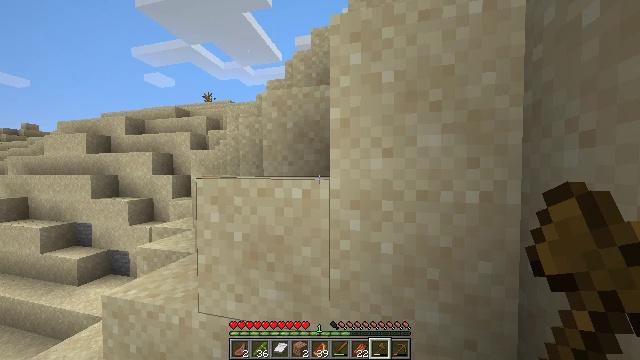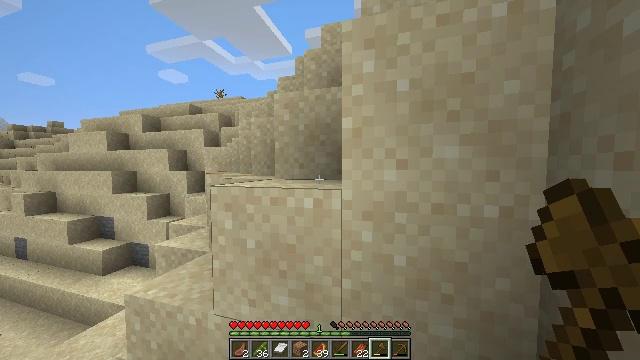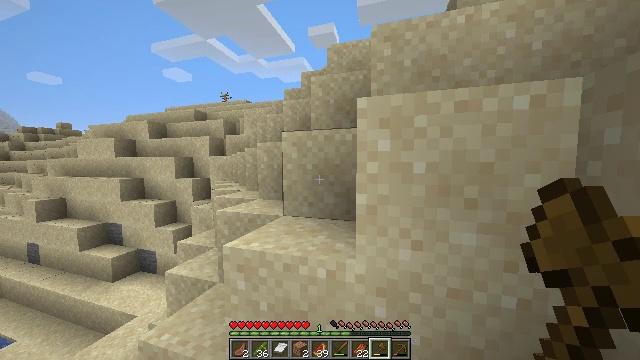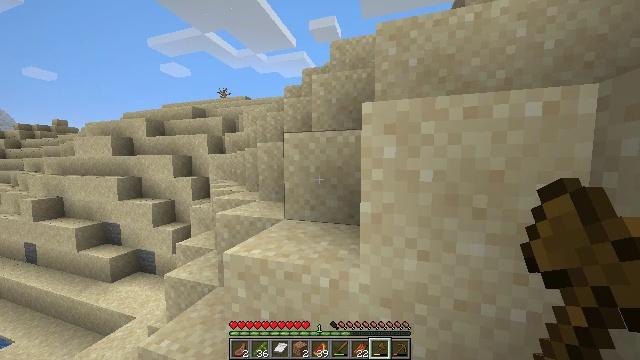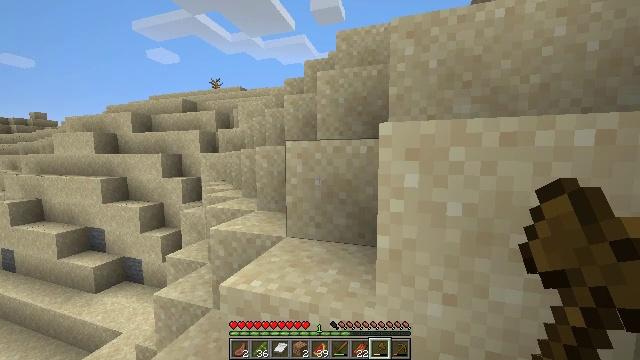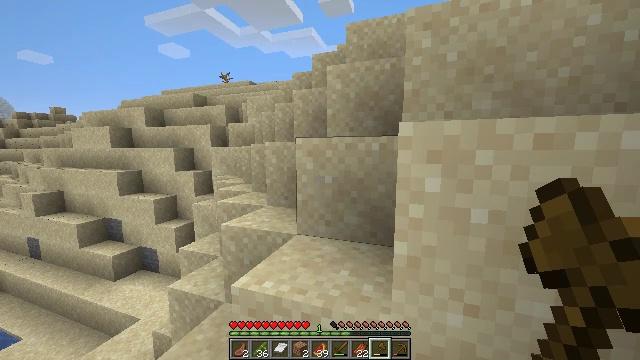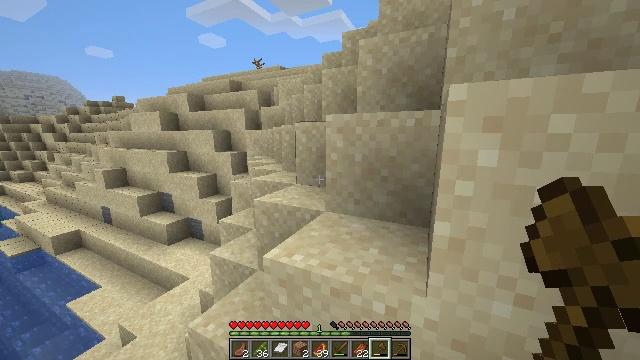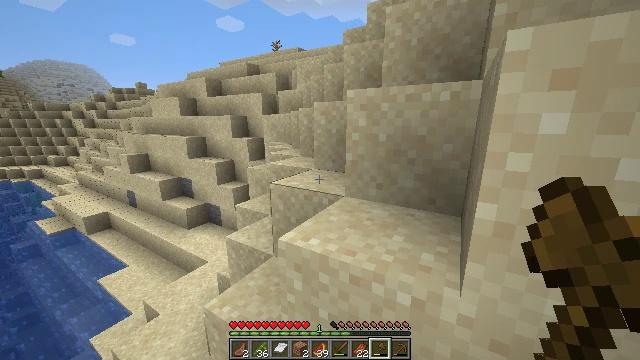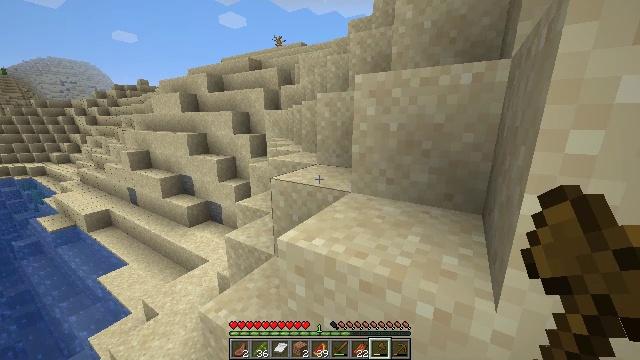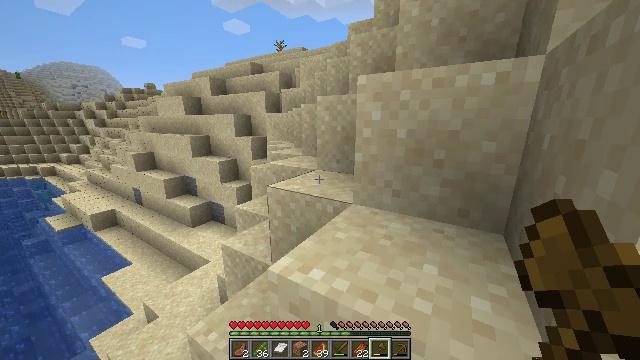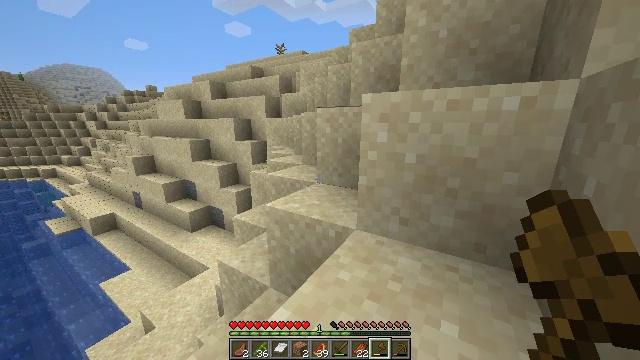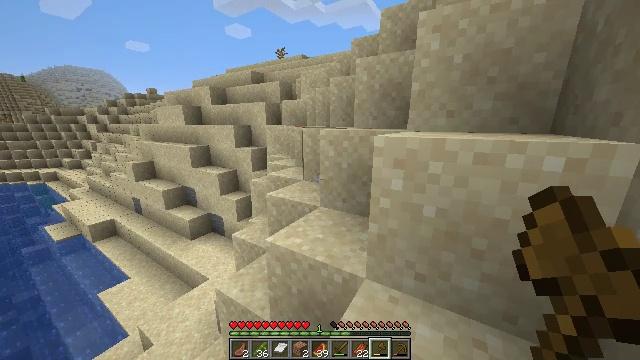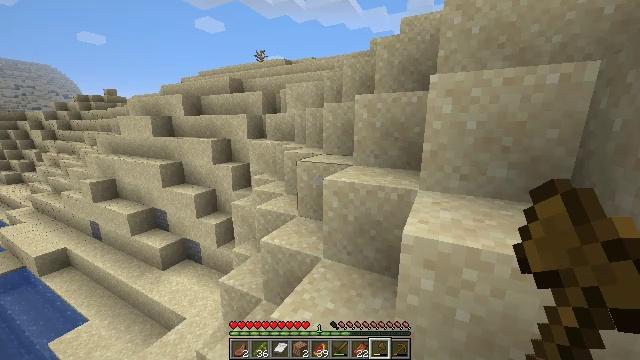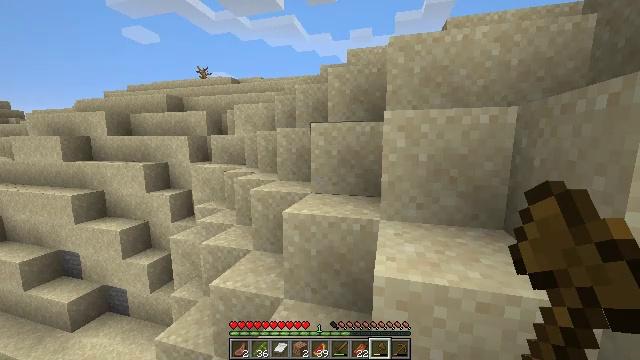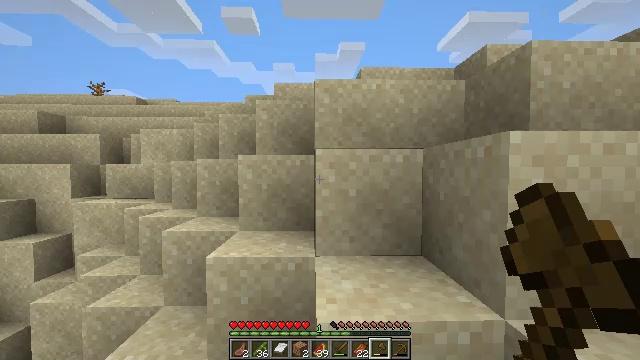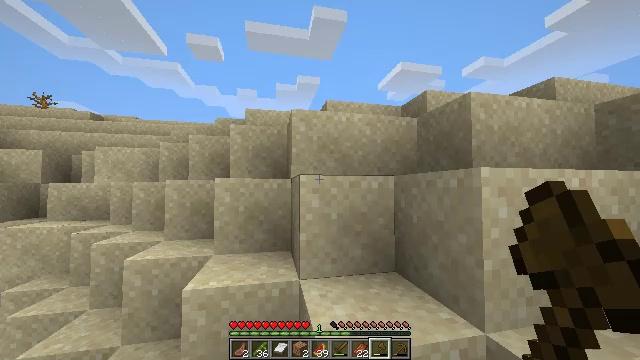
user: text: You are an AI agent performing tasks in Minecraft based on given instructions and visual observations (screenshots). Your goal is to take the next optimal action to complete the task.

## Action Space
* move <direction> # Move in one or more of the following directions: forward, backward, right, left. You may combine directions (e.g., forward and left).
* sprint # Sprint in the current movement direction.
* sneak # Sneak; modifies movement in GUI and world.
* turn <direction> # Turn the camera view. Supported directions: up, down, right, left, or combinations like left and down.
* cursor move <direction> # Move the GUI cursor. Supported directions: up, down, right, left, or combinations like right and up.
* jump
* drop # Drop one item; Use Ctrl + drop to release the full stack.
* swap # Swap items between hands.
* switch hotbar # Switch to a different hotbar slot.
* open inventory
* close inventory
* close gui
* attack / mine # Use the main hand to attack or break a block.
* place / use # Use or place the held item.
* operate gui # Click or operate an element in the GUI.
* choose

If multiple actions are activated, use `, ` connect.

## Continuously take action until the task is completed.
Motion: motion action
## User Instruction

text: Mine cactus from the desert.
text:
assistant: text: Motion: move forward, turn left and down, jump
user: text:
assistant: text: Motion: move forward, jump
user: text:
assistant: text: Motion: move forward, jump
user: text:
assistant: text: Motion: move forward, sprint, jump
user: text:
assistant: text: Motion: move forward, sprint, turn left and down, jump
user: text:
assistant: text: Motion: move forward, sprint, turn left and down, jump
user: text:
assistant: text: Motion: move forward, sprint, turn left and down, jump
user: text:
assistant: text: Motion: move forward, jump
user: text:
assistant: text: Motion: move forward, jump
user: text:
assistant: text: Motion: move forward, sprint, jump
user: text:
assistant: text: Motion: move forward, sprint, jump
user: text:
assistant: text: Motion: move forward, sprint, turn right and up, jump
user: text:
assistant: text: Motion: move forward, sprint, turn right and up, jump
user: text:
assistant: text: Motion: move forward, turn right and up, jump
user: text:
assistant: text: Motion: move forward, turn right and up, jump
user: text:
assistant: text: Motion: move forward, turn right and up, jump
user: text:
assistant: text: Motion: move forward, sprint, turn right and up, jump
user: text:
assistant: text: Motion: move forward, sprint, turn right and up, jump
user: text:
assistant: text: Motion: move forward, sprint, turn right, jump
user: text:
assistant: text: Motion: move forward, sprint, jump
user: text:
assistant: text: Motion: move forward, turn right, jump
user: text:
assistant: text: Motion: move forward, turn right, jump
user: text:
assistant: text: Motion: move forward, jump
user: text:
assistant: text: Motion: move forward, jump
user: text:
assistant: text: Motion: move forward, jump
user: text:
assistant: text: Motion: move forward, sprint, jump
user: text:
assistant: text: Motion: move forward, sprint, jump
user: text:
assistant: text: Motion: move forward, sprint, jump
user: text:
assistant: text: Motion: move forward, sprint, jump
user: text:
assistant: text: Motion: move forward, jump